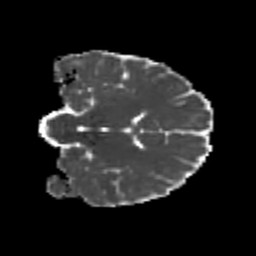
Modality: MD
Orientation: coronal
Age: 22
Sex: female
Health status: healthy
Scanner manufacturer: philips
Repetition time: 7.389 s
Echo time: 0.08599 s